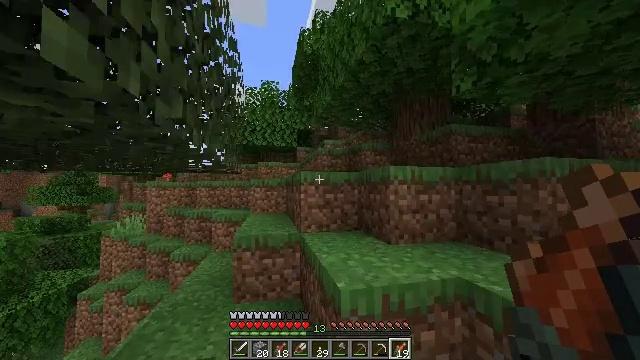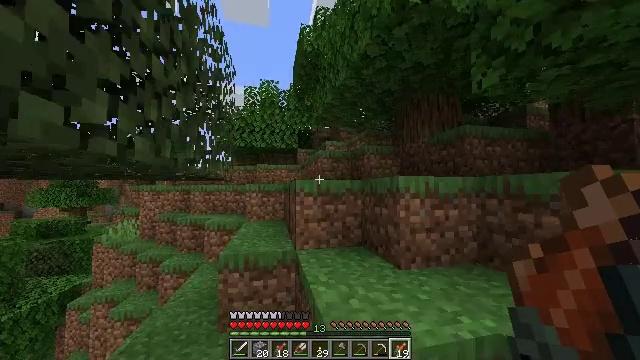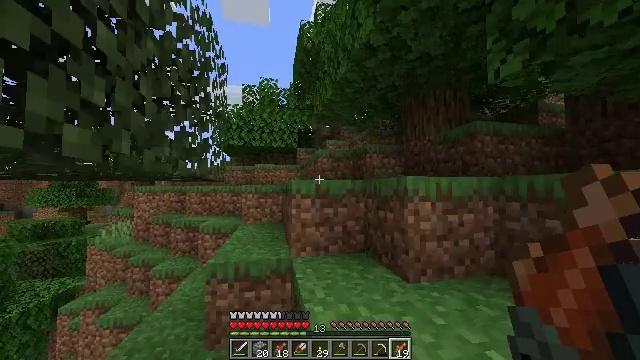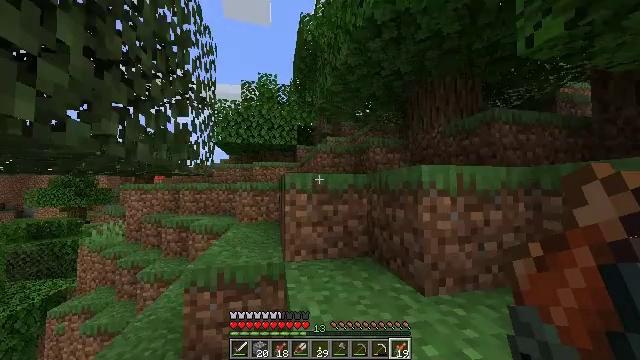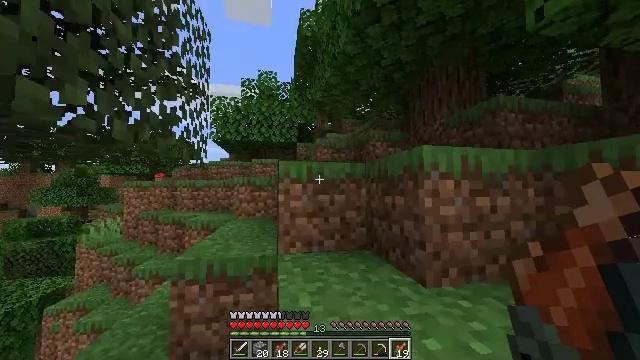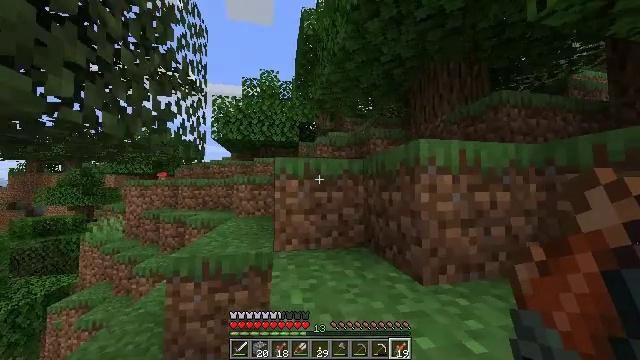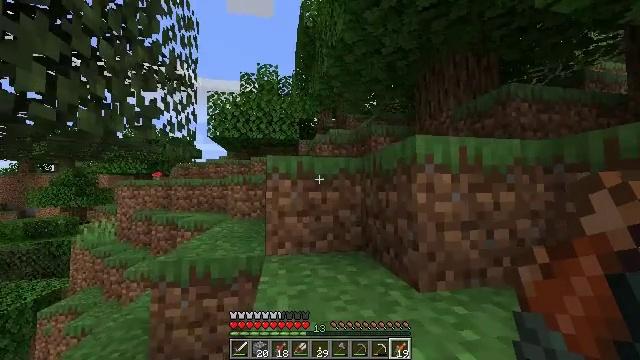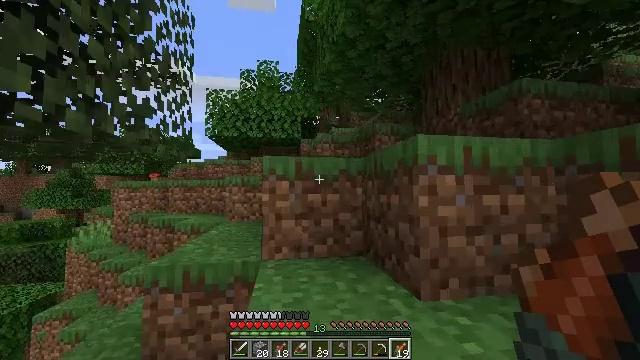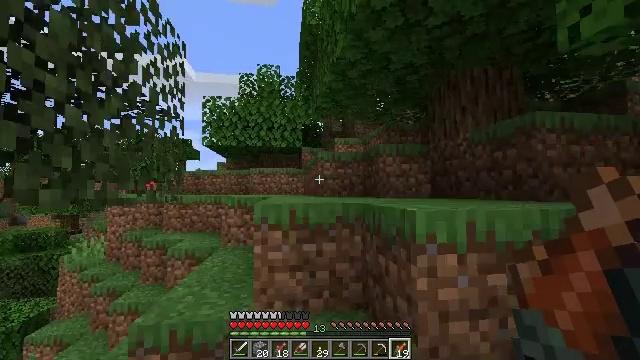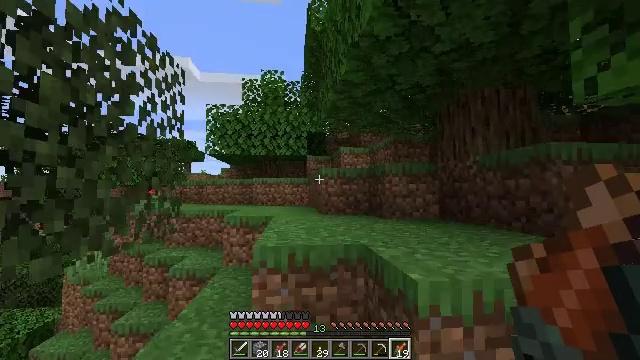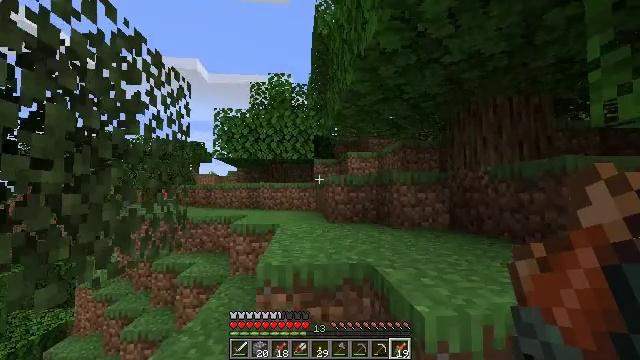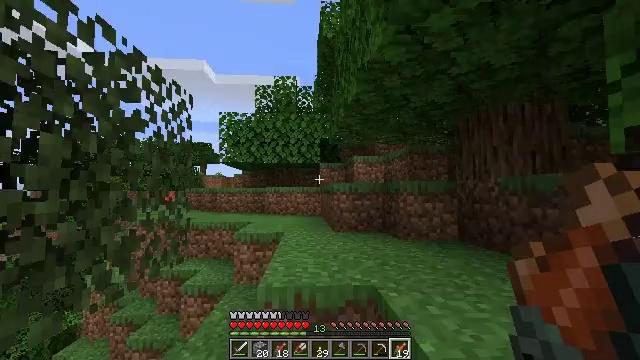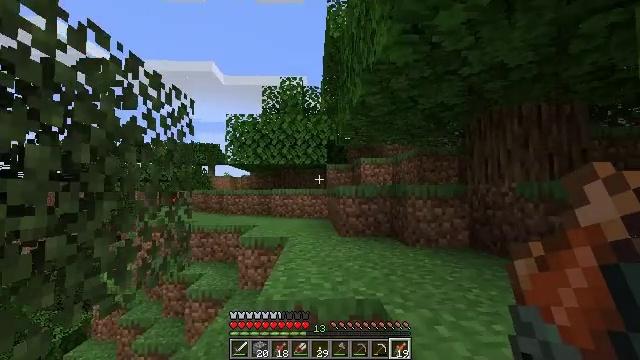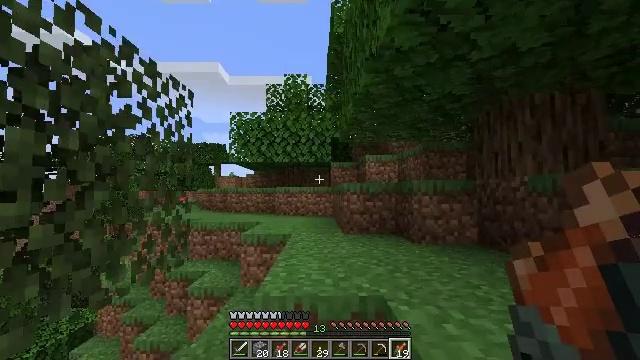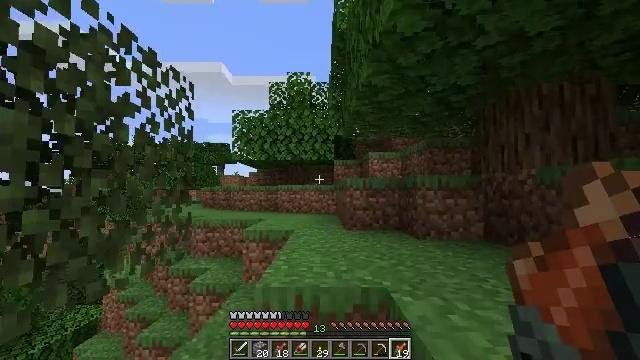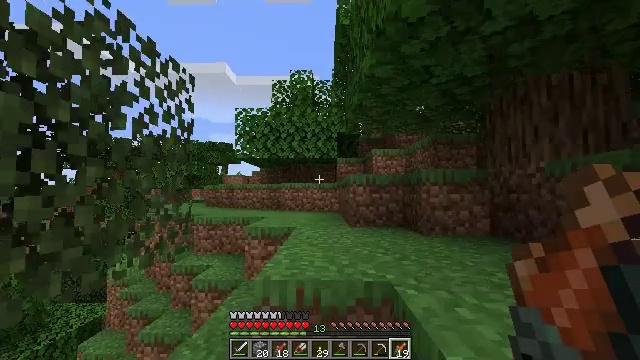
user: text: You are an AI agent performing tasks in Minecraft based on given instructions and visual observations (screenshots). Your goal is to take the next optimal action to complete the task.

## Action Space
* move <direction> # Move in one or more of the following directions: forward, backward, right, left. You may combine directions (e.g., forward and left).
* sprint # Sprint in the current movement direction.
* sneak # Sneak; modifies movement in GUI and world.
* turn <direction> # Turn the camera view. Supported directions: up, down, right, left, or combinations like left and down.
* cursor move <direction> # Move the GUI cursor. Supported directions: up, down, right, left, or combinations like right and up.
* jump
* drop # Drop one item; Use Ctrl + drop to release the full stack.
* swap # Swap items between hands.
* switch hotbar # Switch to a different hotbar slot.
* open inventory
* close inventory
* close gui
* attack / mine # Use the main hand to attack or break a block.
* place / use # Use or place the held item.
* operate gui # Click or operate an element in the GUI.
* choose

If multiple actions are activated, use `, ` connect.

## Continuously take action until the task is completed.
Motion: motion action
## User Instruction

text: Interact with the crafting table to craft a light gray bed.
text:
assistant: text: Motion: move forward, jump
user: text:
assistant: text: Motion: move forward, jump
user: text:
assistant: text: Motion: move forward, jump
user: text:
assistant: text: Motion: move forward, jump
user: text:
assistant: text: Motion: move forward, jump
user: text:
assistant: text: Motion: move forward, jump
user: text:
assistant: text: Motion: move forward, jump
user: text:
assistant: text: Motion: move forward, turn left, jump
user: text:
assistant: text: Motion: move forward, turn left, jump
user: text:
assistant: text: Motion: move forward, turn left, jump
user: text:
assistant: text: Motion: move forward, turn left, jump
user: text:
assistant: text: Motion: move forward, turn left, jump
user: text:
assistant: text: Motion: move forward, turn left, jump
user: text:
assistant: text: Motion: move forward
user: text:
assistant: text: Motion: move forward
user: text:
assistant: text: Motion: move forward
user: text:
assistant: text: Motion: move forward
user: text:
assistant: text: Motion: move forward
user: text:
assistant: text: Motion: move forward
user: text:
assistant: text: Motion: move forward
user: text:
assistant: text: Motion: move forward, jump
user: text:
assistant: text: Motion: move forward, jump
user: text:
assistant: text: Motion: move forward, jump
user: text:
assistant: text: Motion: move forward, jump
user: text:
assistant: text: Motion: move forward, jump
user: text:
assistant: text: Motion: move forward, jump
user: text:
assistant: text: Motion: move forward, jump
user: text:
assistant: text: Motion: move forward
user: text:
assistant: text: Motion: move forward
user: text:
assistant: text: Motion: move forward